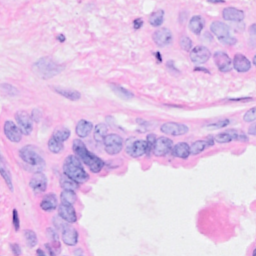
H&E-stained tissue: Breast